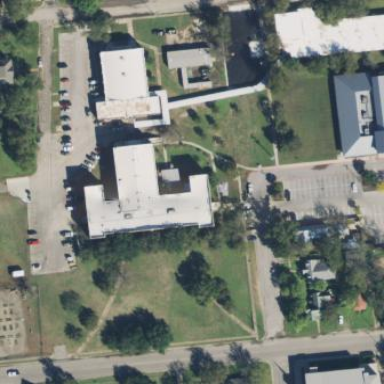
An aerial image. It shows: School building.